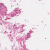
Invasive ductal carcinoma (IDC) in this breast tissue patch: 0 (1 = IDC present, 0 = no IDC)